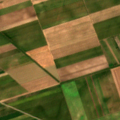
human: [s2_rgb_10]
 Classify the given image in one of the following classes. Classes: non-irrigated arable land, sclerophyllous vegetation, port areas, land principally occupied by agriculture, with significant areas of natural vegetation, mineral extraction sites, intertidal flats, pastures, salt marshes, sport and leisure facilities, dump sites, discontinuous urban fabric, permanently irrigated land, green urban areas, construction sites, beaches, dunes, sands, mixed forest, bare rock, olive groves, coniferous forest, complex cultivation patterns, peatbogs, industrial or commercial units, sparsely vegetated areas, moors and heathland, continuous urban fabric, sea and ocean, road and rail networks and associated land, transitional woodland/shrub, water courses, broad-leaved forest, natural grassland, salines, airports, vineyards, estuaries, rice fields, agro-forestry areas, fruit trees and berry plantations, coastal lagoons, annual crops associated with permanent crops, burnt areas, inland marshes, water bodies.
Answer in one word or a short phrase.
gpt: non-irrigated arable land